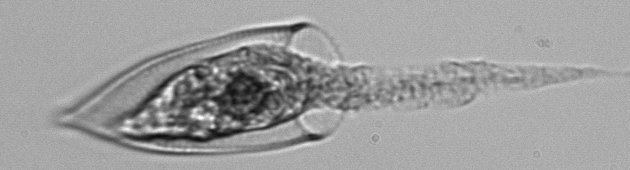
Label: Favella